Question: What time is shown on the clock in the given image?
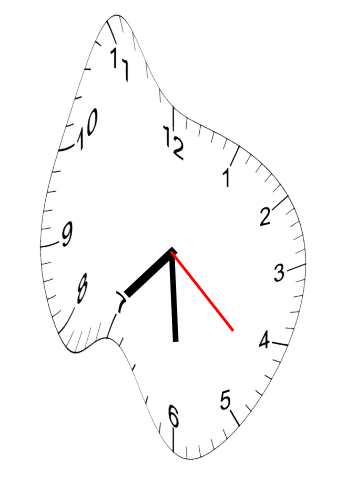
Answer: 07:29:22